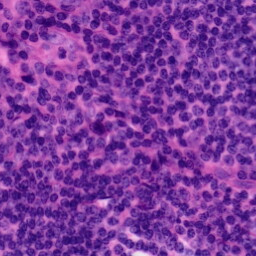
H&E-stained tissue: Tonsil